Question: I have a game which is using a pixel art style, upscaled so 1 pixel is equal to a 2x2 area onscreen. However, when I rotate a sprite in OpenGl it draws it using the screen pixels so it breaks the illusion of a low-res style game:

How can I rotate the sprite and draw it using the larger pixels? Right now sprites are drawn using a Sprite class with a method called Draw, and the code looks like this:
'''
void Sprite::Draw(int x, int y, int w, int h, int tx = 0, int ty = 0, int tw = 1, int th = 1, int rotation = 0, int rx = 0, int ry = 0, int sr = 0, float r = 1, float g = 1, float b = 1) {
glEnable(GL_TEXTURE_2D);
glTranslatef(x+(w/2), y+(h/2), 0);
glRotatef((float) sr, 0.0f, 0.0f, 1.0f);
glTranslatef(-x-(w/2), -y-(h/2), 0);
glTranslatef(x+(w/2)+rx, y+(h/2)+ry, 0);
glRotatef((float) rotation, 0.0f, 0.0f, 1.0f);
glTranslatef(-(w/2)-rx, -(h/2)-ry, 0);
glColor3f(r, g, b);
glBindTexture(GL_TEXTURE_2D, texture);
const float verts[] = {
0, (float) h,
(float) w, (float) h,
0, 0,
(float) w, 0
};
const float tVerts[] = {
(float)tx/(float)width, ((float)ty+(float)th)/(float)height,
((float)tx+(float)tw)/(float)width, ((float)ty+(float)th)/(float)height,
(float)tx/(float)width, (float)ty/(float)height,
((float)tx+(float)tw)/(float)width, (float)ty/(float)height
};
glEnableClientState(GL_VERTEX_ARRAY);
glEnableClientState(GL_TEXTURE_COORD_ARRAY);
glVertexPointer(2, GL_FLOAT, 0, verts);
glTexCoordPointer(2, GL_FLOAT, 0, tVerts);
glDrawArrays(GL_TRIANGLE_STRIP, 0, 4);
glLoadIdentity();
glDisableClientState(GL_VERTEX_ARRAY);
glDisableClientState(GL_VERTEX_ARRAY);
glDisable(GL_TEXTURE_2D);
}
'''
Thanks!
EDIT: I guess I should mention I'm using SDL2 for window management.
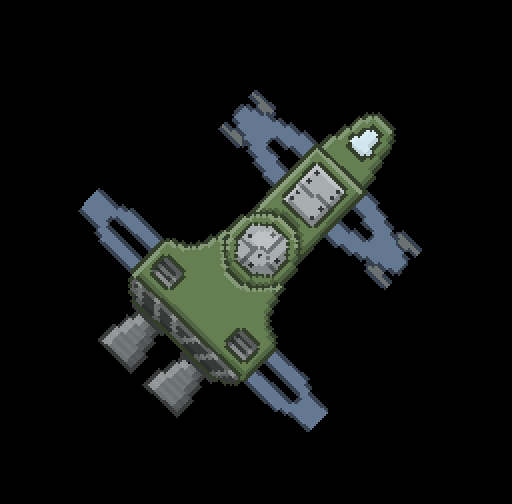
Answer: You can render the whole scene at half the resolution, and then scale it up. To do this, you use a FBO (Frame Buffer Object) for your primary rendering, and then blit it to the default framebuffer.
Once, during setup, create your FBO and render target, and attach the render target to the FBO:
'''
GLuint fboId = 0;
glGenFramebuffers(1, &fboId);
GLuint rbId = 0;
glGenRenderbuffers(1, &rbId);
// Need to bind this once so object is created.
glBindRenderbuffer(GL_RENDERBUFFER, rbId);
glBindRenderbuffer(GL_RENDERBUFFER, 0);
glBindFramebuffer(GL_DRAW_FRAMEBUFFER, fboId);
glFramebufferRenderbuffer(GL_DRAW_FRAMEBUFFER, GL_COLOR_ATTACHMENT0, GL_RENDERBUFFER, rbId);
glBindFramebuffer(GL_DRAW_FRAMEBUFFER, 0);
'''
On every window resize, with the window resized to 'width'/'height', allocate the render target at half the window size. If your window is not resizable, you can combine this with the setup code:
'''
glBindRenderbuffer(GL_RENDERBUFFER, rbId);
glRenderbufferStorage(GL_RENDERBUFFER, GL_RGBA8, width / 2, height / 2);
glBindRenderbuffer(GL_RENDERBUFFER, 0);
'''
On every redraw, render to the FBO, and blit the result to the default framebuffer:
'''
glBindFramebuffer(GL_DRAW_FRAMEBUFFER, fboId);
glViewport(0, 0, width / 2, height / 2);
// draw content
glBindFramebuffer(GL_DRAW_FRAMEBUFFER, 0);
glBindFramebuffer(GL_READ_FRAMEBUFFER, fboId);
glBlitFramebuffer(0, 0, width / 2, height / 2,
0, 0, width, height,
GL_COLOR_BUFFER_BIT, GL_NEAREST);
glBindFramebuffer(GL_READ_FRAMEBUFFER, 0);
'''
The above assumes that 'width' and 'height' are even numbers. You may have to tweak it slightly if they can be odd.